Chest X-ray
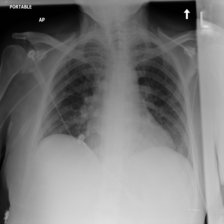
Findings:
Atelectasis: negative
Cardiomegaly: negative
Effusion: negative
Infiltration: negative
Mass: negative
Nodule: negative
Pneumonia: negative
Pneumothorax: negative
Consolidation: negative
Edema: negative
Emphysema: negative
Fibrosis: negative
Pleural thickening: negative
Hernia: negative